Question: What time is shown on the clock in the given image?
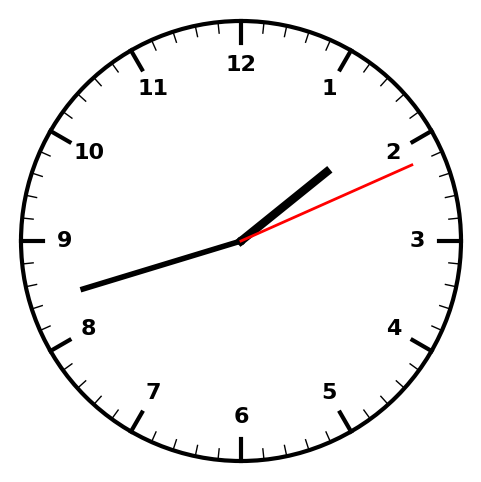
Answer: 01:42:11